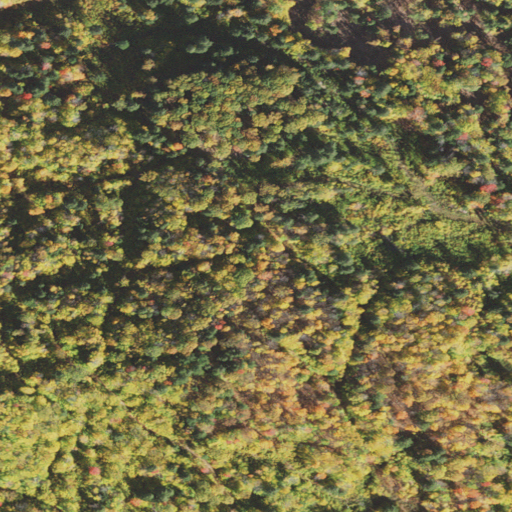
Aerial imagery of mountain in New Hampshire named Woods Mountain containing mixed forest, deciduous forest, shrub, and grassland